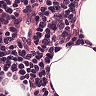
Metastatic tissue present: no